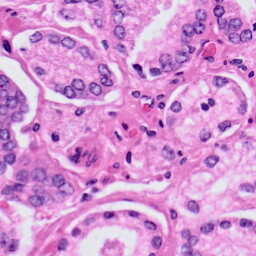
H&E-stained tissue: Prostate